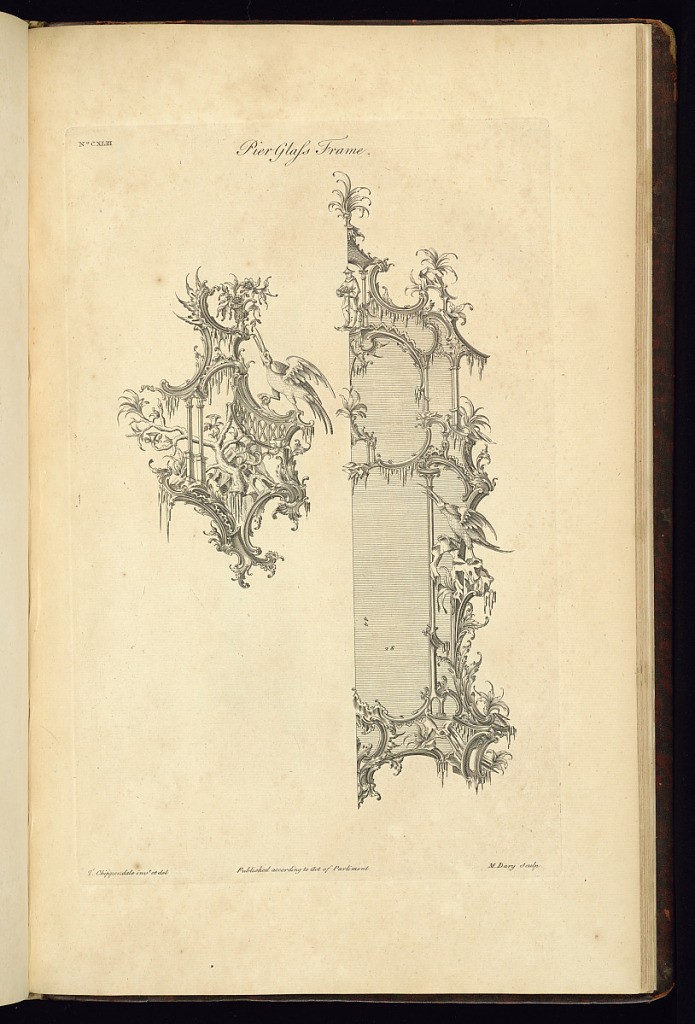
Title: Pier Glass Frame
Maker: Thomas Chippendale, 1718 – 1779
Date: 1755
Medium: Etching on off-white laid paper
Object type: Print
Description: Page from "The Gentleman and Cabinet-Maker's Director" 2nd edition.